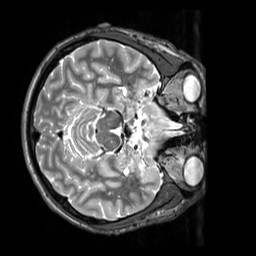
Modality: T2w
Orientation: axial
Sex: male
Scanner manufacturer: siemens
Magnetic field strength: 3 T
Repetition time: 3.2 s
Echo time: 0.409 s